Question: I'm setting up a chat app, and the chat bubble should not exceed the certain width (like around 80% of the screen).
I read from the other post, they all mentioned to wrap the Label with Layout, it works charm in Android but not iOS.
'''
...
<ScrollView row="1" background="#fafafa" ref='scrollView'>
<FlexboxLayout flexDirection="column" justifyContent="flex-end">
<GridLayout v-for="chat in processedChats" :key="chat.timestamp" rows='*' backgroundColor="#fafafa" >
<FlexboxLayout row='0' v-if="chat.speaker == me" flexDirection="row" justifyContent="flex-end">
<Label :text="chat.content" :textWrap="true" padding="10" margin="5 5 5 10" fontSize="16" background="#222222" color="#ffffff" borderRadius="15" />
<Label text="" width="40%" />
</FlexboxLayout>
<FlexboxLayout row='0' v-else flexDirection="row" justifyContent="flex-start">
<Label :text="chat.content" :textWrap="true" padding="10" margin="5 5 5 10" fontSize="16" background="#f1f0f0" color="#484848" borderRadius="15" />
<Label text="" width="40%" />
</FlexboxLayout>
</GridLayout>
</FlexboxLayout>
</ScrollView>
...
'''
Here is the weird layout result.

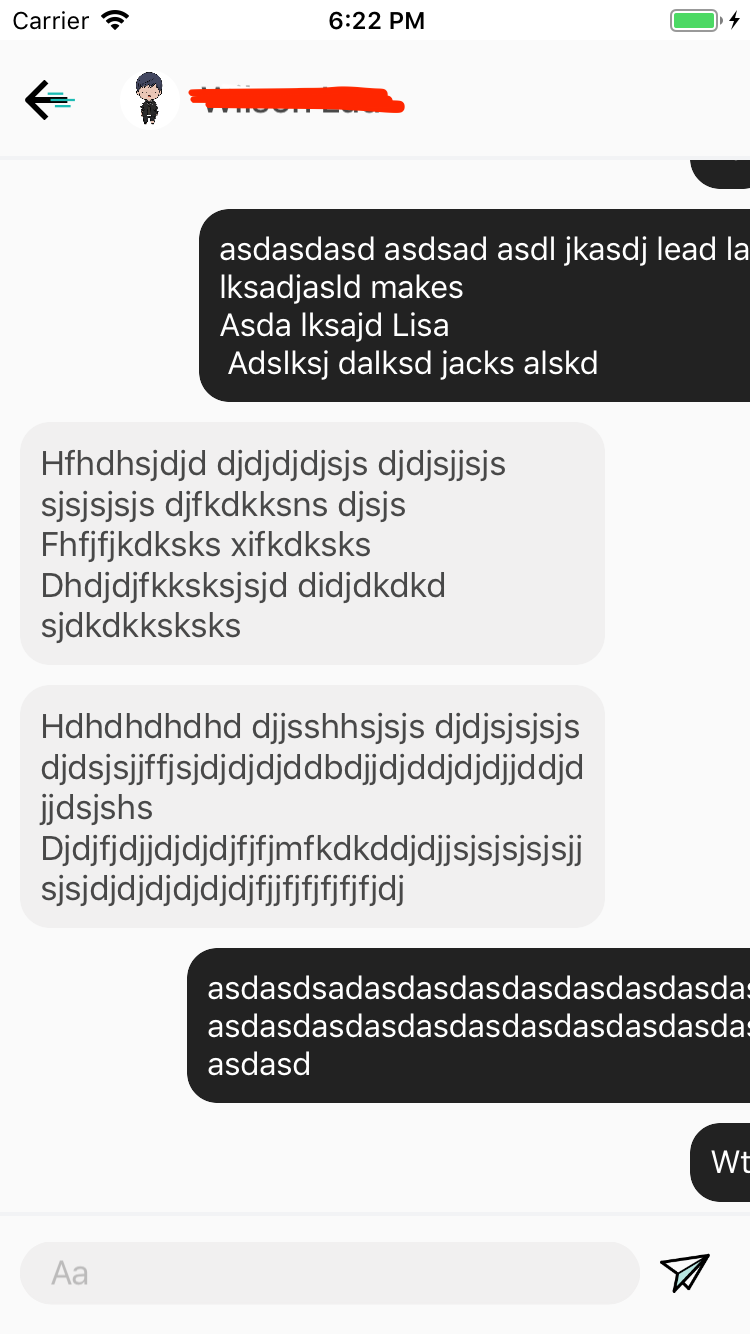
Answer: Well, I had this problem before. Try this
'''
<ScrollView row="1" background="#fafafa" ref='scrollView'>
<FlexboxLayout flexDirection="column" justifyContent="flex-end">
<GridLayout v-for="chat in processedChats" :key="chat.timestamp" rows='*' backgroundColor="#fafafa" >
<FlexboxLayout row='0' v-if="chat.speaker == me" flexDirection="row" justifyContent="flex-end" @loaded="resize">
<Label :text="chat.content" :textWrap="true" padding="10" margin="5 5 5 10" fontSize="16" background="#222222" color="#ffffff" borderRadius="15" />
<Label text="" width="40%" />
</FlexboxLayout>
<FlexboxLayout row='0' v-else flexDirection="row" justifyContent="flex-start" @loaded="resize">
<Label :text="chat.content" :textWrap="true" padding="10" margin="5 5 5 10" fontSize="16" background="#f1f0f0" color="#484848" borderRadius="15" />
<Label text="" width="40%" />
</FlexboxLayout>
</GridLayout>
</FlexboxLayout>
</ScrollView>
...
methods: {
resize(args) {
setTimeout(() => {
if(args.object.getActualSize().width > screen.mainScreen.widthDIPs*0.6) {
args.object.width = '100%'
}
}, 50)
}
}
...
'''
The code above will auto resize the chat bubble one it exceeds the 60% of the screen width, you may calibrate to the ratio you want.
Hope this help!